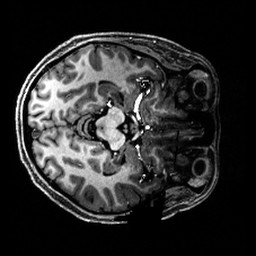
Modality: T1w
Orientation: axial
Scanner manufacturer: siemens
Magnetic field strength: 6.98 T
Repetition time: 5 s
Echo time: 0.00343 s